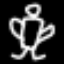
Label: angel